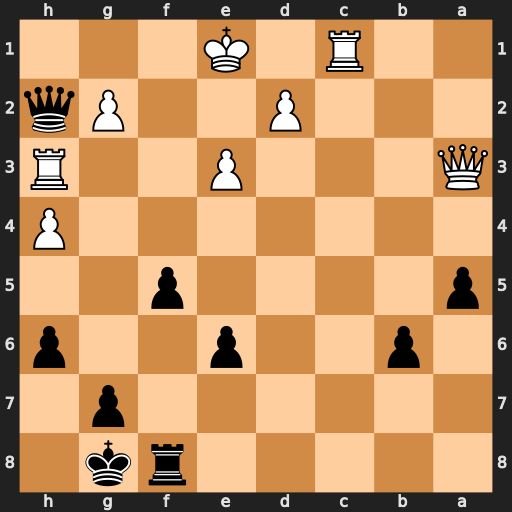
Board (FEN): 5rk1/6p1/1p2p2p/p4p2/7P/Q3P2R/3P2Pq/2R1K3
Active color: b
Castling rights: -
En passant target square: -
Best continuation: Qg1+ Ke2 Qxg2+